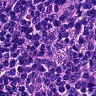
Metastatic tissue present: no